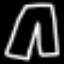
Label: pants